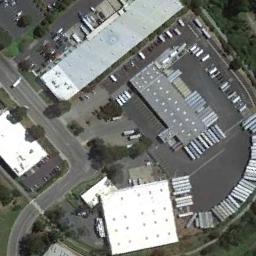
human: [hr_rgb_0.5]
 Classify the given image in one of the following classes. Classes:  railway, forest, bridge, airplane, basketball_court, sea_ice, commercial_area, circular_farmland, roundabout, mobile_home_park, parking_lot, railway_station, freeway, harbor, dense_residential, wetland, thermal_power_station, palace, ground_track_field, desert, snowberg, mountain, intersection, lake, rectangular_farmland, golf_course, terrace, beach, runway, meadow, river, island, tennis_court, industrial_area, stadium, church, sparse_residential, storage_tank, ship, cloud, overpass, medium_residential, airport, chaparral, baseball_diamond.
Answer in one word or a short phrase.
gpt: industrial_area